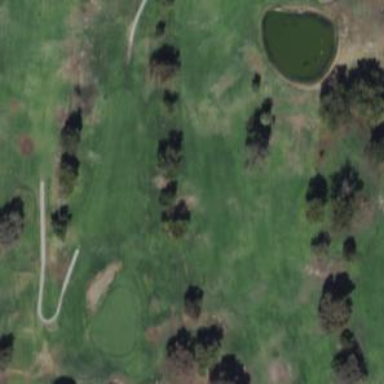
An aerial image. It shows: Golf hole.